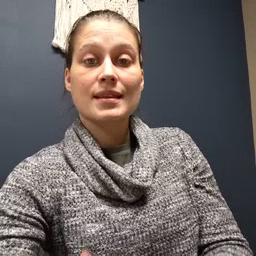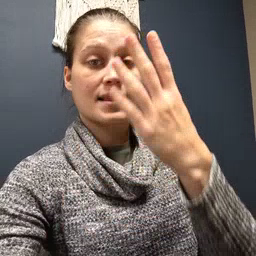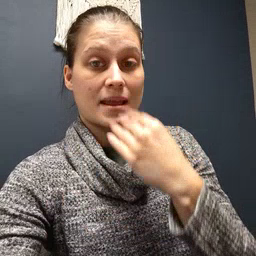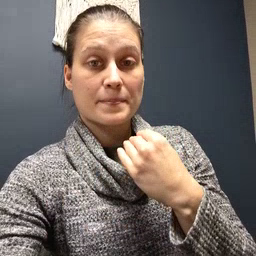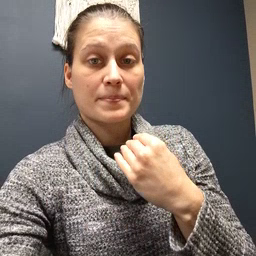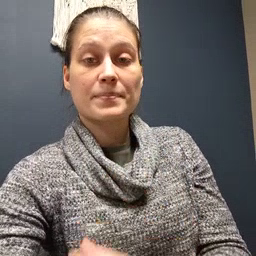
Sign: nap